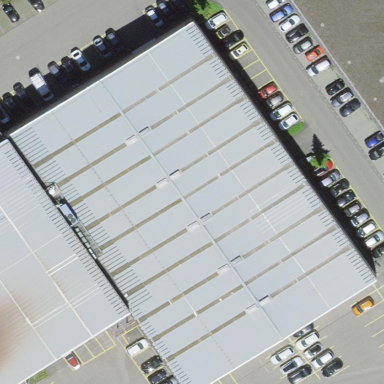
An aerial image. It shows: Industrial building.